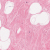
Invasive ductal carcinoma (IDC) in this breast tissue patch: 0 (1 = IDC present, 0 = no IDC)